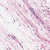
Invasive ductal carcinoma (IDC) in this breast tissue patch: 0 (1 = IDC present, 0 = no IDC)